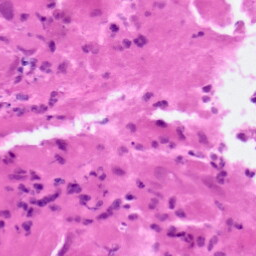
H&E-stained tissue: Pancreatic